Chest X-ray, PA view. Patient: 55 years old, sex M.
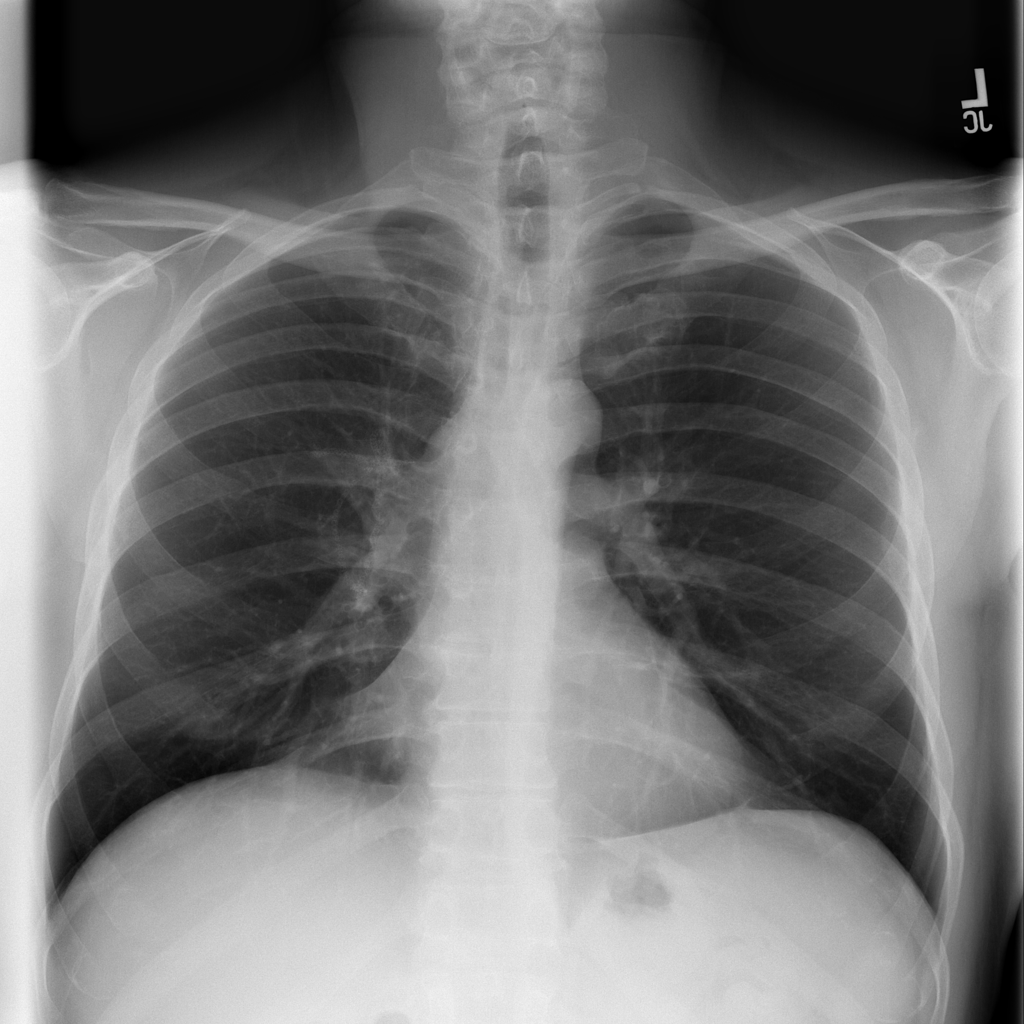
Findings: No Finding